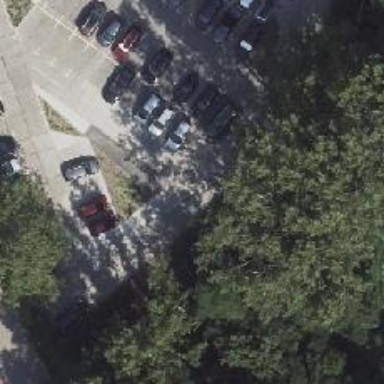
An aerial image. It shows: Concrete parking aisle on service road.